Question: I have a ViewController with three TableView like the following screenshot:

This is the declaration code of three tableview:
'''
CGFloat x, y, w, h;
x = 10.0f;
y = 154.0f;
w = 220.0f;
h = 600.0f;
self.usersTableView = [[UITableView alloc] initWithFrame:CGRectMake(x, y, w, h) style:UITableViewStylePlain];
self.usersTableView.delegate = self;
self.usersTableView.dataSource = self;
[self.view addSubview:self.usersTableView];
x = CGRectGetMaxX(self.usersTableView.frame) + 10.0f;
self.groupsTableView = [[UITableView alloc] initWithFrame:CGRectMake(x, y, w, h) style:UITableViewStylePlain];
self.groupsTableView.delegate = self;
self.groupsTableView.dataSource = self;
[self.view addSubview:self.groupsTableView];
x = CGRectGetMaxX(self.groupsTableView.frame) + 10.0f;
self.officesTableView = [[UITableView alloc] initWithFrame:CGRectMake(x, y, w, h) style:UITableViewStylePlain];
self.officesTableView.delegate = self;
self.officesTableView.dataSource = self;
[self.view addSubview:self.officesTableView];
'''
The first table has a different content layout. I've try to change the order of the three tables but the first table shows always a wrong layout (I hide the content of the row for privacy).
Here the data source methods:
'''
- (NSInteger)numberOfSectionsInTableView:(UITableView *)tableView
{
return 1;
}
- (NSInteger)tableView:(UITableView *)tableView numberOfRowsInSection:(NSInteger)section
{
if (tableView == self.usersTableView)
{
return self.usersDataSource.count;
}
else if (tableView == self.groupsTableView)
{
return self.groupsDataSource.count;
}
else if (tableView == self.officesTableView)
{
return self.officesDataSource.count;
}
return 0;
}
- (UITableViewCell*)tableView:(UITableView *)tableView cellForRowAtIndexPath:(NSIndexPath *)indexPath
{
if (tableView == self.usersTableView)
{
static NSString *CellIdentifier = @"Cell_User";
UITableViewCell *cell = [tableView dequeueReusableCellWithIdentifier:CellIdentifier];
if (cell == nil)
{
cell = [[UITableViewCell alloc]initWithStyle:UITableViewCellStyleDefault reuseIdentifier:CellIdentifier];
cell.textLabel.font = [UIFont systemFontOfSize:13.0f];
}
User * aUser = self.usersDataSource[indexPath.row];
cell.textLabel.text = aUser.Name;
return cell;
}
else if (tableView == self.groupsTableView)
{
static NSString *CellIdentifier = @"Cell_Group";
UITableViewCell *cell = [tableView dequeueReusableCellWithIdentifier:CellIdentifier];
if (cell == nil)
{
cell = [[UITableViewCell alloc]initWithStyle:UITableViewCellStyleDefault reuseIdentifier:CellIdentifier];
cell.textLabel.font = [UIFont systemFontOfSize:13.0f];
}
Group * aGroup = self.groupsDataSource[indexPath.row];
cell.textLabel.text = aGroup.Name;
return cell;
}
else if (tableView == self.officesTableView)
{
static NSString *CellIdentifier = @"Cell_Office";
UITableViewCell *cell = [tableView dequeueReusableCellWithIdentifier:CellIdentifier];
if (cell == nil)
{
cell = [[UITableViewCell alloc]initWithStyle:UITableViewCellStyleDefault reuseIdentifier:CellIdentifier];
cell.textLabel.font = [UIFont systemFontOfSize:13.0f];
}
Office * anOffice = self.officesDataSource[indexPath.row];
cell.textLabel.text = anOffice.Name;
return cell;
}
return nil;
}
'''
Thank you very much.
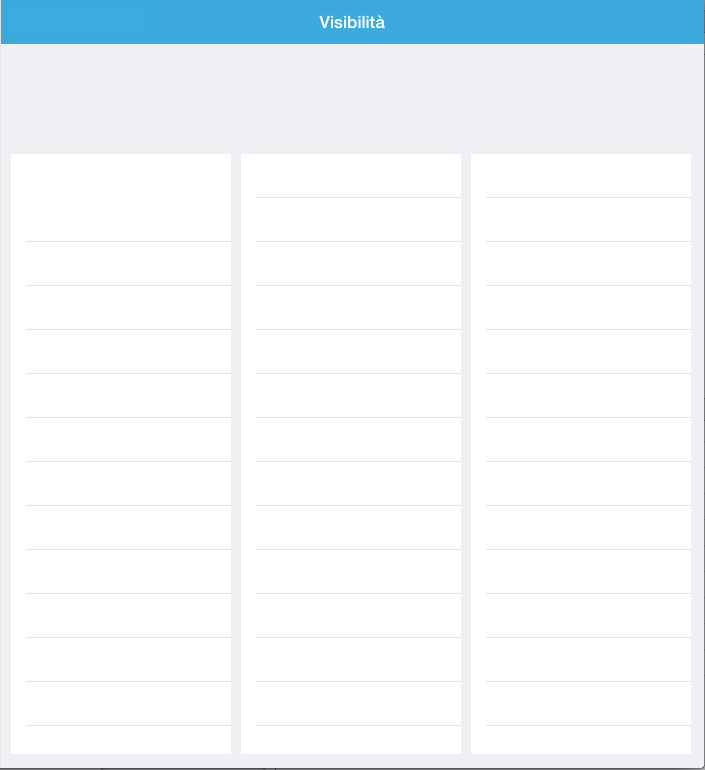
Answer: In iOS 7 the UIViewController automatically insets the first UIScrollView it can find in the view hierarchy to account for the new translucent UINavigationBar.
To turn of this behavior try to change the 'automaticallyAdjustsScrollViewInsets' property on your UIViewController to 'NO' in the 'init' method.
'''
self.automaticallyAdjustsScrollViewInsets = NO;
'''
More info can be found here:
<URL>
If that does not help, there must be something wrong with your UITableViewDataSource.